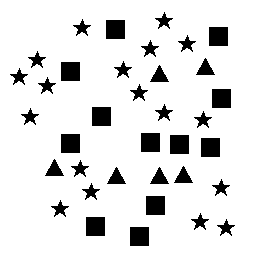
Squares: 12
Triangles: 6
Stars: 18
Total shapes: 36